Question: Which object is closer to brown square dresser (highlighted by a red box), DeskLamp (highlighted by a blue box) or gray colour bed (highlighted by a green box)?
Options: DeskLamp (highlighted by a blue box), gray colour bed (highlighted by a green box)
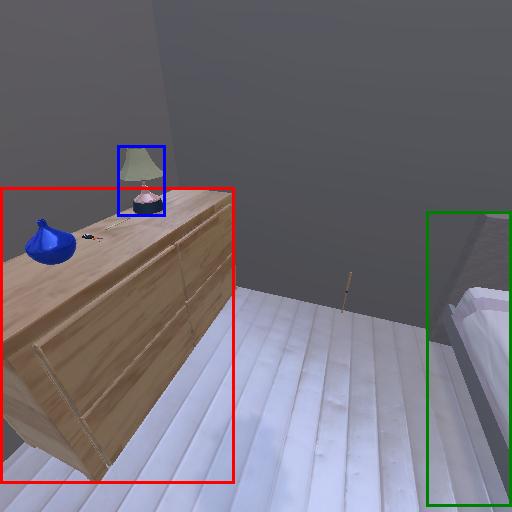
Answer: DeskLamp (highlighted by a blue box)